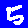
Digit: 5